Aerial crown-view tile of a tropical tree (Barro Colorado Island, Panama), acquired 20250915:
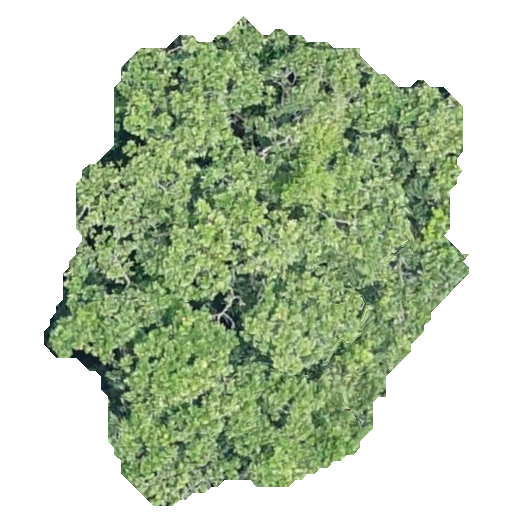
Species: Anacardium excelsum
GBIF accepted scientific name: Anacardium excelsum
Crown area: 206.585 m²